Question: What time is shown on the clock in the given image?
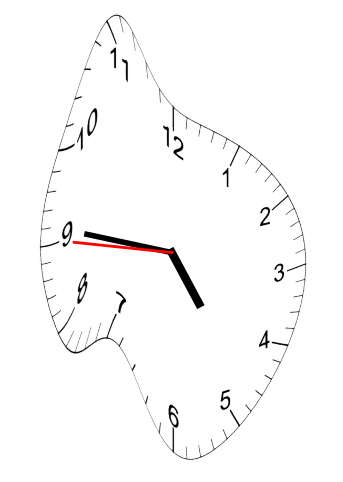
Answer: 04:45:45